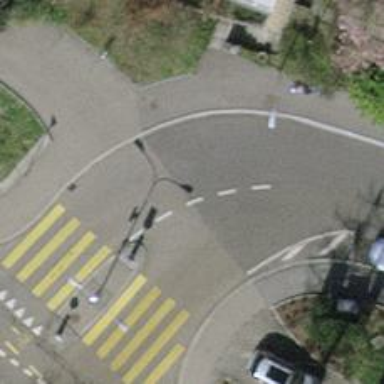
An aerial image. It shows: Residential road with separate asphalt sidewalk.